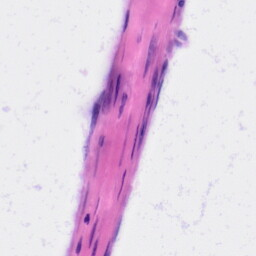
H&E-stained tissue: Liver